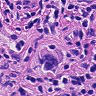
Metastatic tissue present: yes